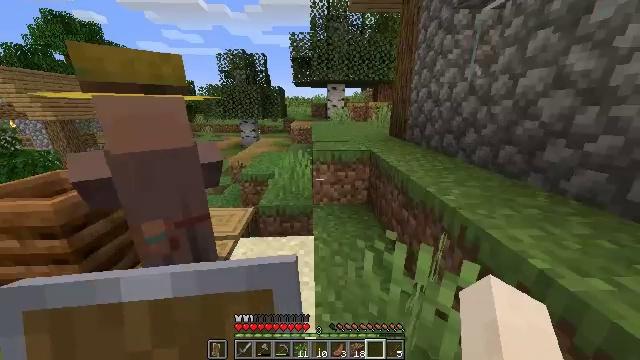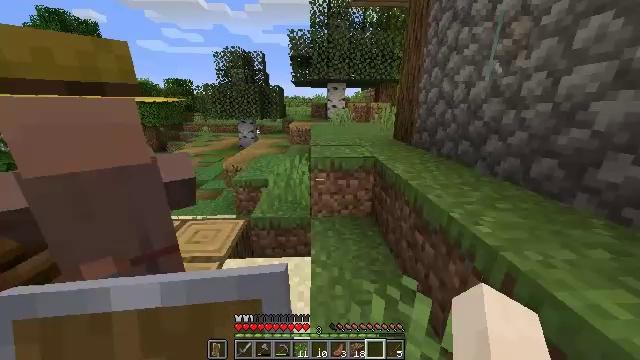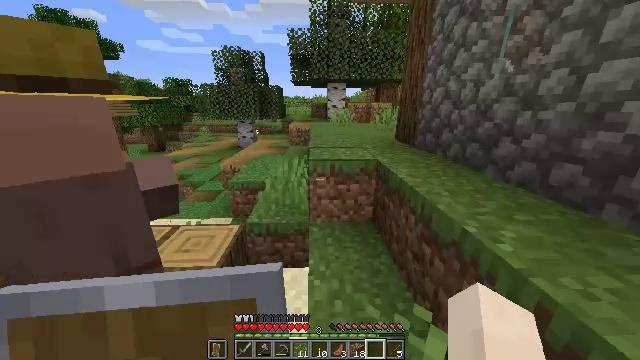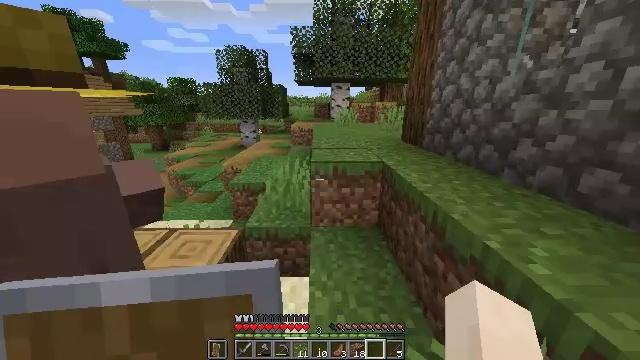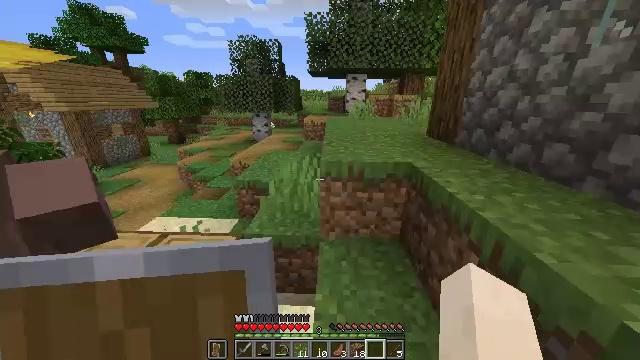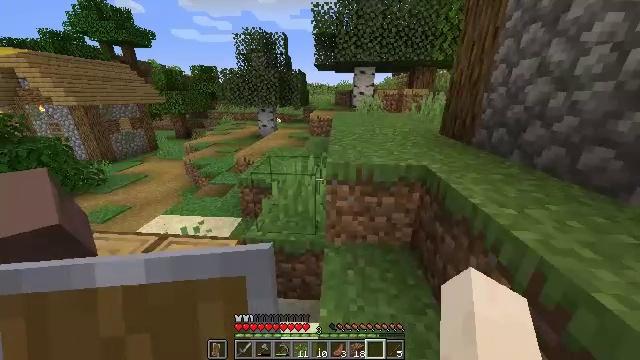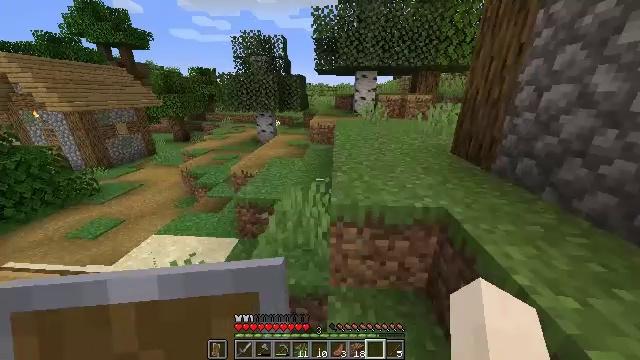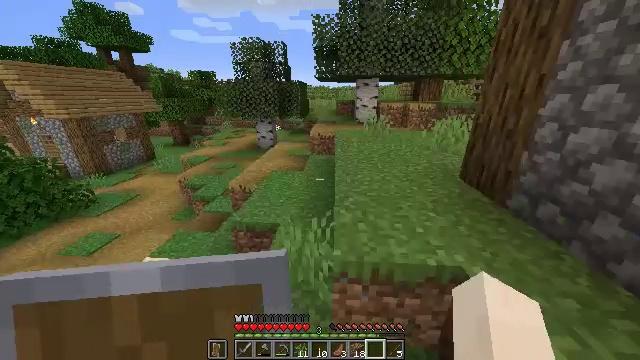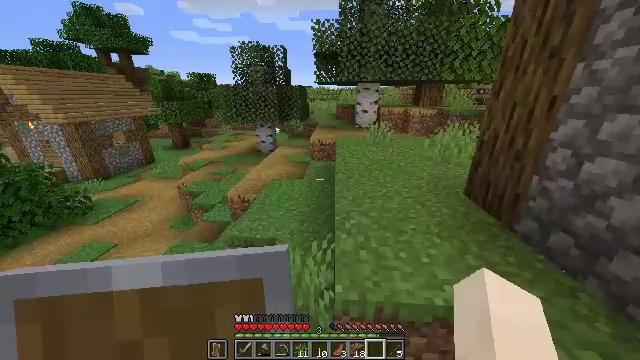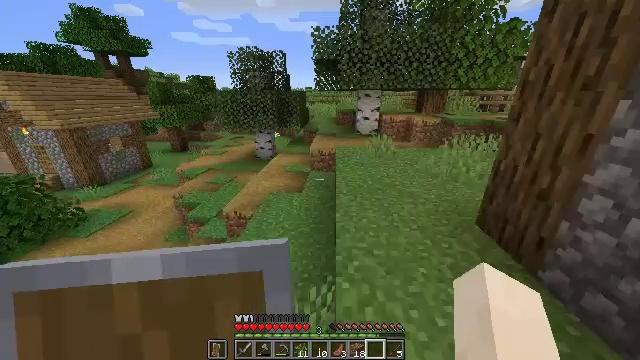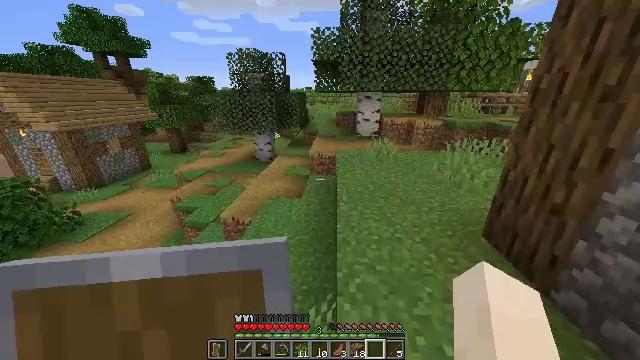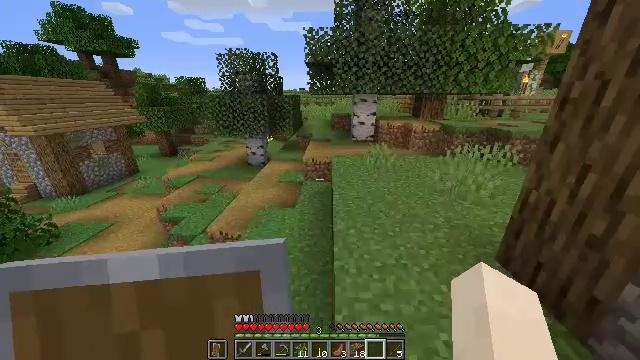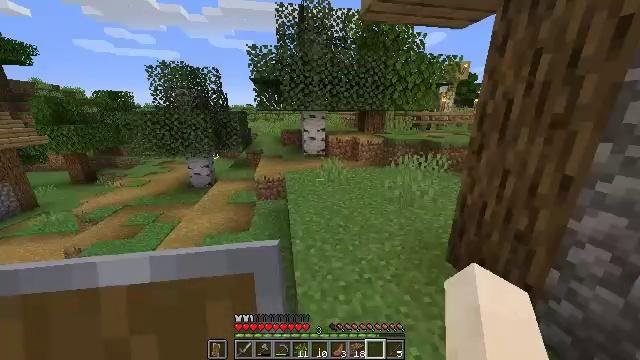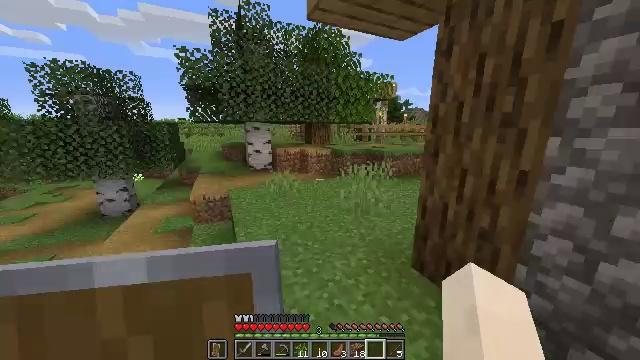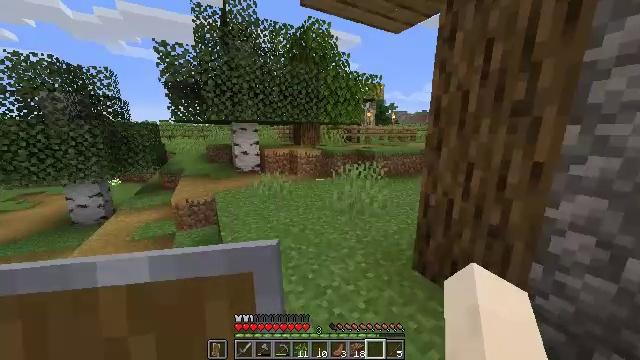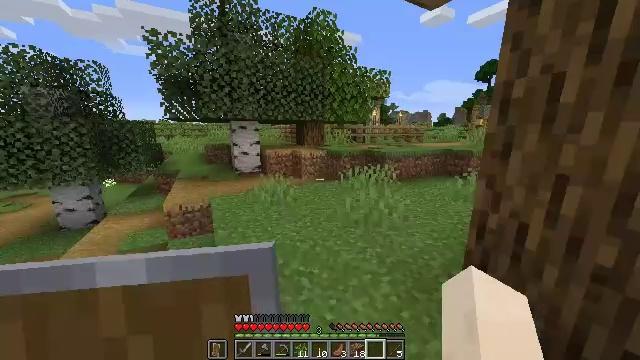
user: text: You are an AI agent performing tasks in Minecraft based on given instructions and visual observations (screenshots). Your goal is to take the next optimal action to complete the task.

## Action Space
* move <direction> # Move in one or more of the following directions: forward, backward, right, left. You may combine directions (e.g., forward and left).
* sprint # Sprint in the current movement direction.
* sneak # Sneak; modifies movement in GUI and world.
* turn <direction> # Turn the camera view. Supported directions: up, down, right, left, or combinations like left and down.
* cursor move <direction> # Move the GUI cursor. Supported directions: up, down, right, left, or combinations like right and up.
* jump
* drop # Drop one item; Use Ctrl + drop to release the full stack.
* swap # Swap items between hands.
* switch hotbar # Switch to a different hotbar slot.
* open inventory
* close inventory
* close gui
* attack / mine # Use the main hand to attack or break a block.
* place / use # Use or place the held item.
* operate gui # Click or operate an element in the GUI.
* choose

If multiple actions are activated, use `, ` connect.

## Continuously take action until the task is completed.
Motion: motion action
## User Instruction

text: Attack the cauldron to retrieve it.
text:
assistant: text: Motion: move forward
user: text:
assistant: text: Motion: move forward
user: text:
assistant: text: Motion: move forward
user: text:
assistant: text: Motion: move forward, turn left and down
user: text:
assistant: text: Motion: move forward, turn left and down
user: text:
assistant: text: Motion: move forward, jump
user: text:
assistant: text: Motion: move forward, jump
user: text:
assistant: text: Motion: move forward, jump
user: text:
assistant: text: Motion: move forward
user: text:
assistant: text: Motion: move forward
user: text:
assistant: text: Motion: move forward, turn right
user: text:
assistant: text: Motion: move forward, turn right and up
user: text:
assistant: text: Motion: move forward, turn right and up
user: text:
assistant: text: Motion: move forward, turn right
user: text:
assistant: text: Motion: move forward
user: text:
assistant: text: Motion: move forward
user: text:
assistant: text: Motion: move forward
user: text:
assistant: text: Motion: move forward
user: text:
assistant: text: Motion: move forward, jump
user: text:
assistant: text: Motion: move forward, turn right and up, jump
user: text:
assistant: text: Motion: move forward, turn right and up, jump
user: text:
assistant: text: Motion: move forward, turn right
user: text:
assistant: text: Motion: move forward
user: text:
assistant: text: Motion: move forward
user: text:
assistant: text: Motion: move forward
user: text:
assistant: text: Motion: move forward
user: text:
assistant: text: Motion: move forward
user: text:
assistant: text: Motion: move forward, turn right
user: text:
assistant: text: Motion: move forward, turn right
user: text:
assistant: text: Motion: move forward